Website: macys
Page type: customer-info-address
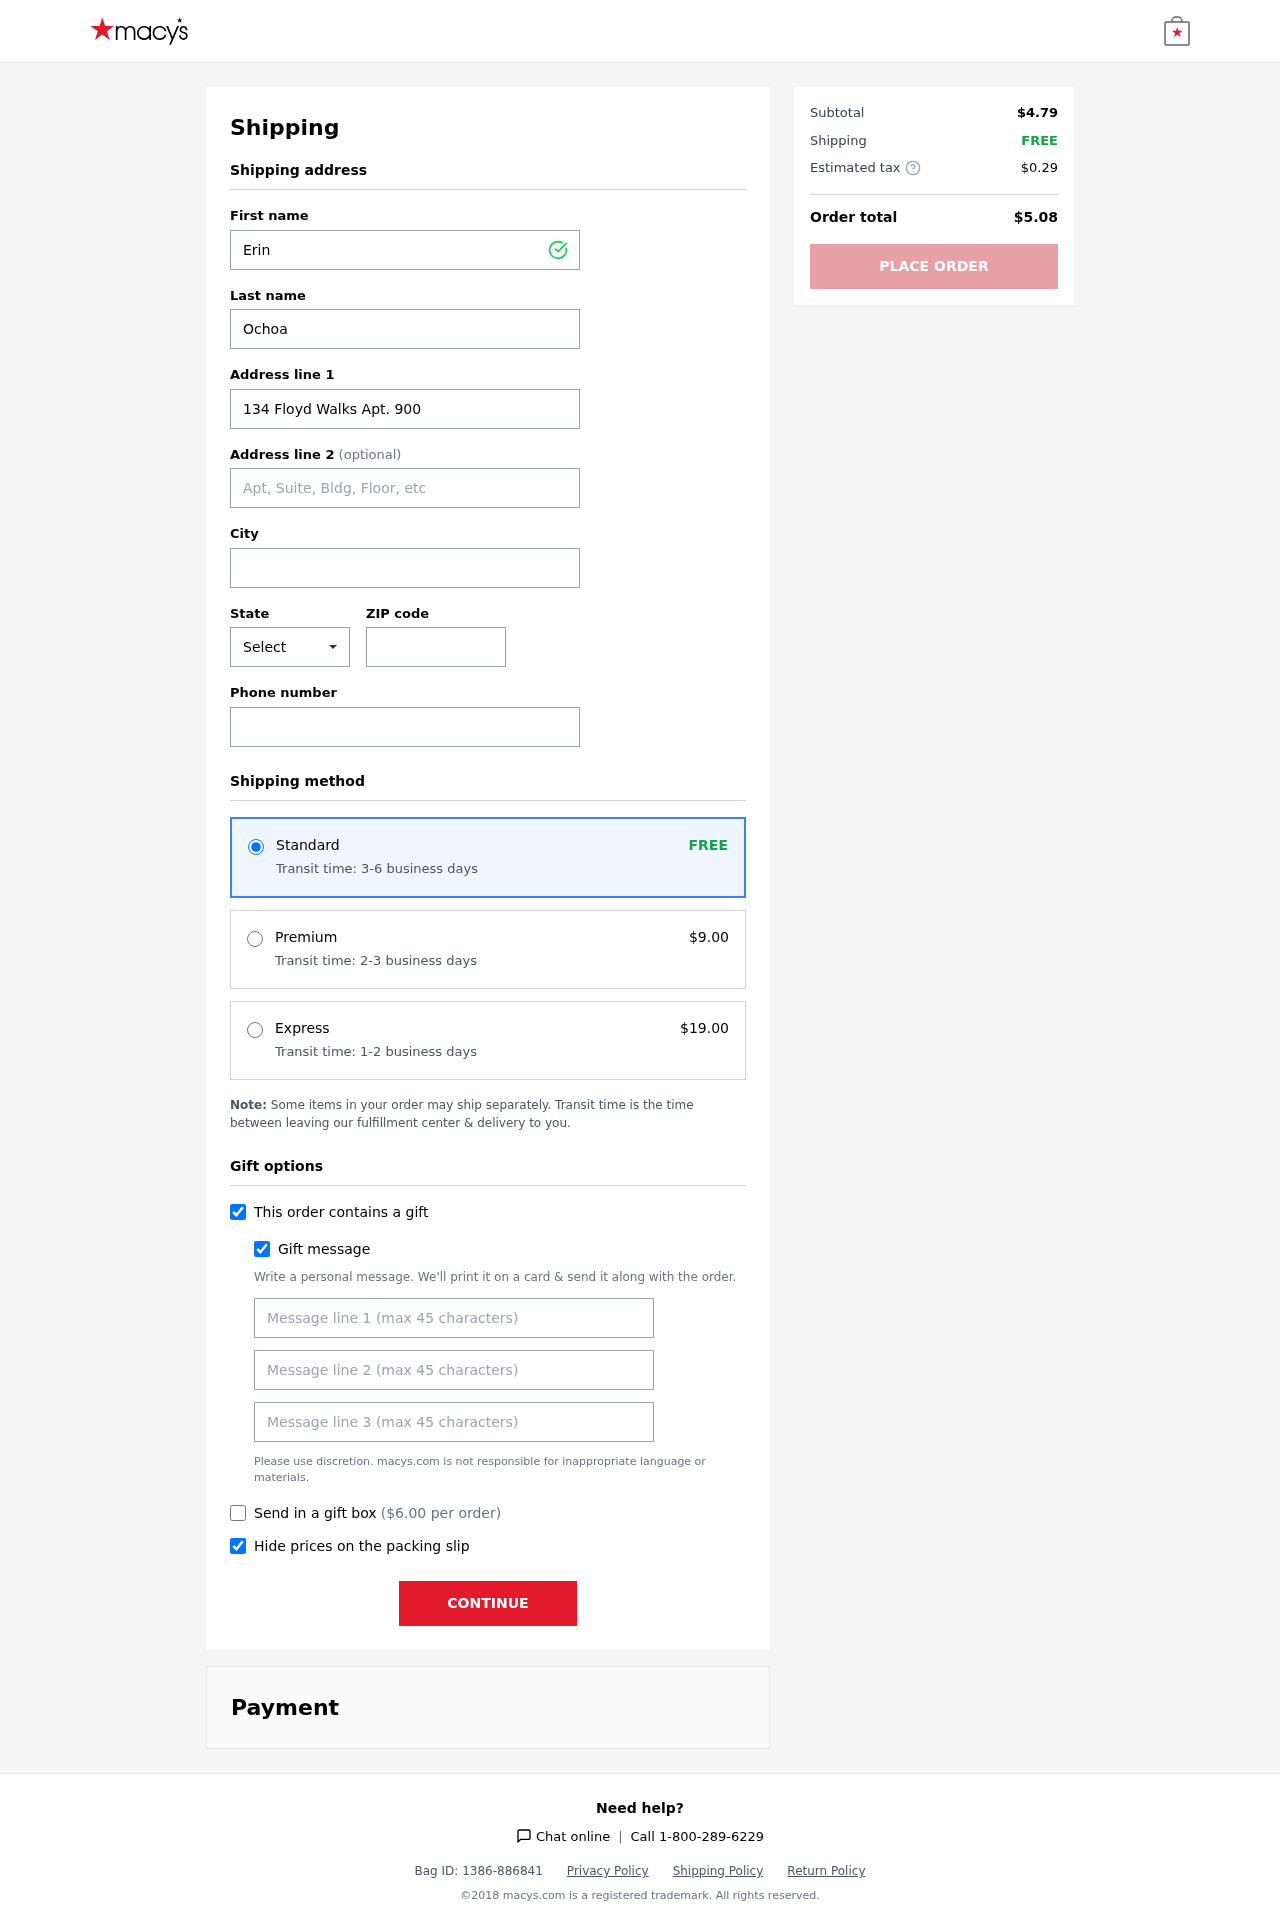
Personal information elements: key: PII_CITY
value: Melissabury
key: PII_FIRSTNAME
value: Erin
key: PII_GIFT_MESSAGE
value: Hey Louis, I thought of you when I spotted these tasty mini waffles! Perfect for those busy mornings or whenever you need a sweet treat. Hope they add a little joy to your day!  Erin
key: PII_LASTNAME
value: Ochoa
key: PII_PHONE
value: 5032975417
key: PII_POSTCODE
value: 88393
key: PII_STATE_ABBR
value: KY
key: PII_STREET
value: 134 Floyd Walks Apt. 900
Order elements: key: ORDER_SHIPPING_STANDARD
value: FREE
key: ORDER_SHIPPING_STANDARD_TIME
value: Transit time: 3-6 business days
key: ORDER_SHIPPING_PREMIUM
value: $9.00
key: ORDER_SHIPPING_PREMIUM_TIME
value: Transit time: 2-3 business days
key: ORDER_SHIPPING_EXPRESS
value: $19.00
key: ORDER_SHIPPING_EXPRESS_TIME
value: Transit time: 1-2 business days
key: ORDER_GIFT_BOX_FEE
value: $6.00
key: ORDER_SUBTOTAL
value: $4.79
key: ORDER_SHIPPING_COST
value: FREE
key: ORDER_TAX
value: $0.29
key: ORDER_TOTAL
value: $5.08